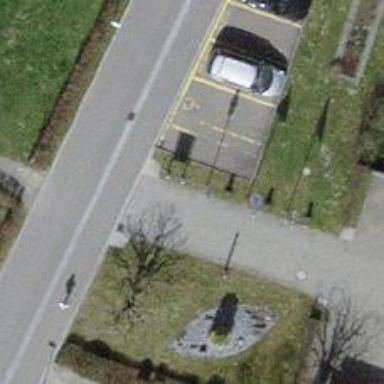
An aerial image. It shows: Flagpole which is man-made.